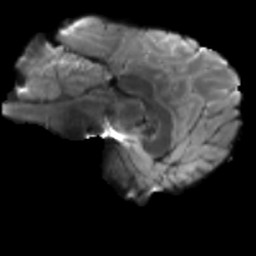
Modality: T2w
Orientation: sagittal
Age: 27
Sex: female
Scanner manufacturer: siemens
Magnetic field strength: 3 T
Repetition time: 3.5 s
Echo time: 0.086 s